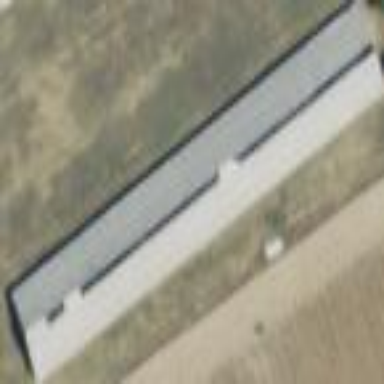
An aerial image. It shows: Greenhouse.